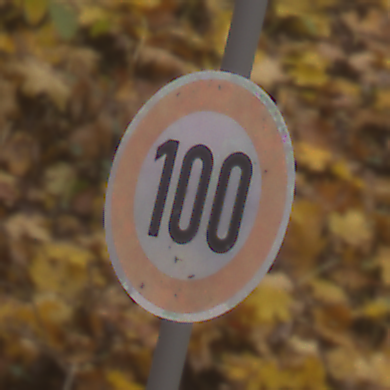
Verkehrszeichen: Geschwindigkeit100
Umgebung: Outdoor, Nature
Tageszeit: MorningAfternoon
Wetter: Overcast
Licht: Natural
Jahreszeit: Autumn
Kontrast: LowContrast